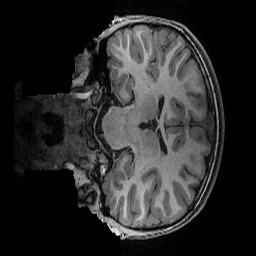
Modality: T1w
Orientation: coronal
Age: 10
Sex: male
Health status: ill
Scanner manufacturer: ge
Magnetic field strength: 3 T
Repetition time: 0.007664 s
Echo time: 0.00342 s